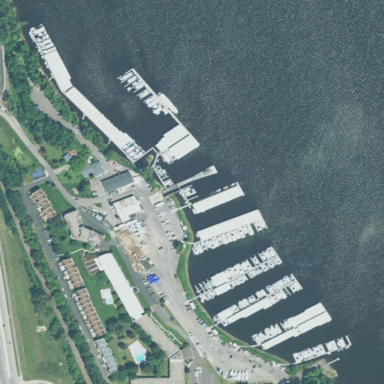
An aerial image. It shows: Marina area for leisure land.